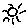
Label: sun